Brain MRI, modality: ceT1
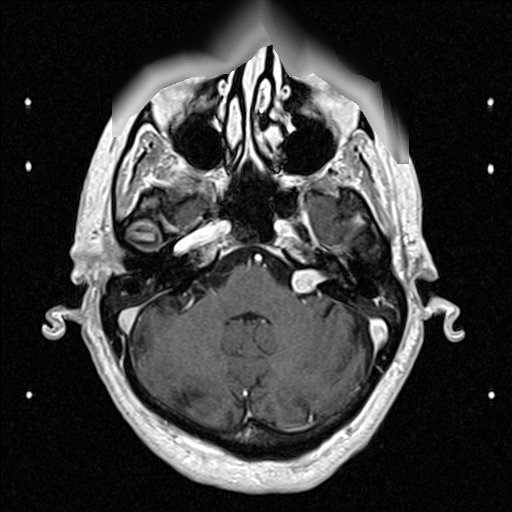